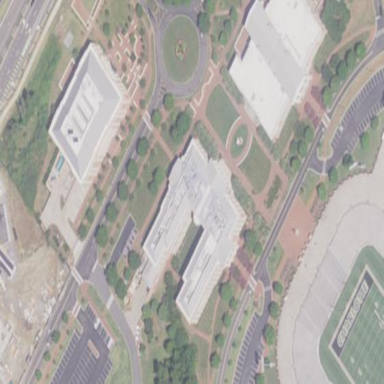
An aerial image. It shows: View of university building.